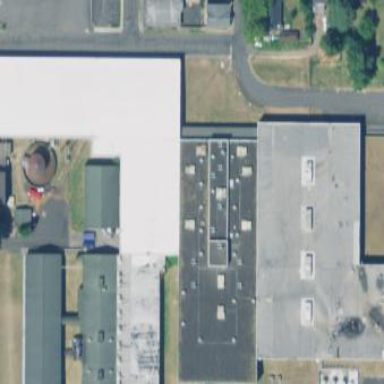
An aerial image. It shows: Manufacturing building.